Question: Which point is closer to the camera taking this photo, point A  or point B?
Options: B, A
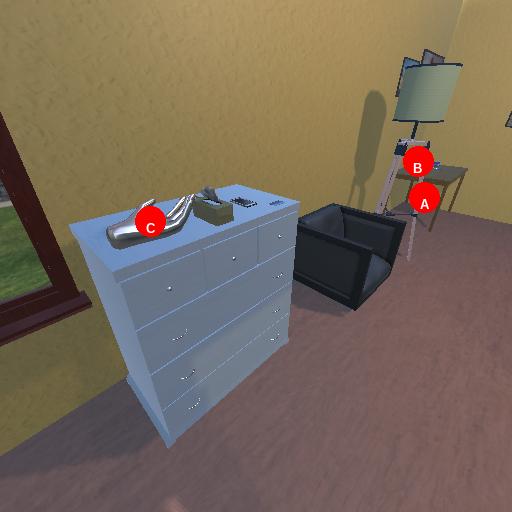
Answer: B